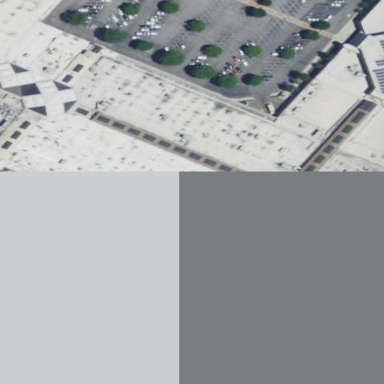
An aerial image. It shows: Part of the building is dedicated to retail space.